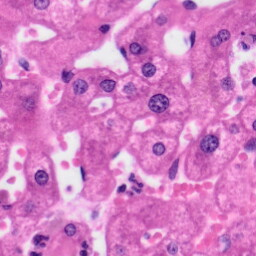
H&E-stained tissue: Liver